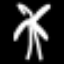
Label: palm tree